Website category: university
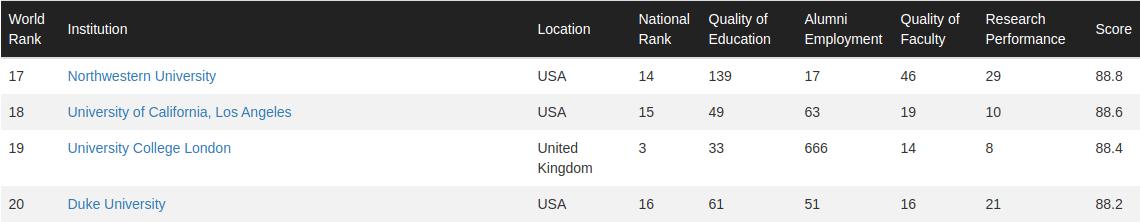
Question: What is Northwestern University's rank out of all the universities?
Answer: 17

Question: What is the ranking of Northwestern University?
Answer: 17

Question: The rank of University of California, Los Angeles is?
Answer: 18

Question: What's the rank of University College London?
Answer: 19

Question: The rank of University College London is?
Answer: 19

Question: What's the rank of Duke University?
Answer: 20

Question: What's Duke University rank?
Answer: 20

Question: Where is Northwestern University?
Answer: USA

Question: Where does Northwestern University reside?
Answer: USA

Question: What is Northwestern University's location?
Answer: USA

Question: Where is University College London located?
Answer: United Kingdom

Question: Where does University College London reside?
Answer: United Kingdom

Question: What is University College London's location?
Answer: United Kingdom

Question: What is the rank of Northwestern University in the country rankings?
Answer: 14

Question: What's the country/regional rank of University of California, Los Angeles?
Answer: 15

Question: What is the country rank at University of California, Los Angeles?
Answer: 15

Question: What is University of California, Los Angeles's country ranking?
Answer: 15

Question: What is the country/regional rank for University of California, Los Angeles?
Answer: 15

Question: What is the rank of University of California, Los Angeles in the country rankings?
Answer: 15

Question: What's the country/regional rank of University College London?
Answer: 3

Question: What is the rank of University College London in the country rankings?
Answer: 3

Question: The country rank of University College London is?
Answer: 3

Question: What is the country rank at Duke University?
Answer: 16

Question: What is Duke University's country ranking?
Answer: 16

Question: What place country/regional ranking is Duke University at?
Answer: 16

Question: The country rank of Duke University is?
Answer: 16

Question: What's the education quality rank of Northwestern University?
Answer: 139

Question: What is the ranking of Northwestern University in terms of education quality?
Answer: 139

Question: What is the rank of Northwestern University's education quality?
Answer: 139

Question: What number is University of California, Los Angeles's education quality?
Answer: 49

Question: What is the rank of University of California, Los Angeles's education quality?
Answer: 49

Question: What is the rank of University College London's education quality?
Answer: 33

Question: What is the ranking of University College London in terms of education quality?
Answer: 33

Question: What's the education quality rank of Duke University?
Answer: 61

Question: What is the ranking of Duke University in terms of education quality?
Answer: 61

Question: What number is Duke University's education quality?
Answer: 61

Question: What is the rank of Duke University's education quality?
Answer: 61

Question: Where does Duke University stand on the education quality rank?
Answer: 61

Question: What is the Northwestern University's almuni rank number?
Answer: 17

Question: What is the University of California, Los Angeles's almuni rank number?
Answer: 63

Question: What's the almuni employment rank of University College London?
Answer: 666

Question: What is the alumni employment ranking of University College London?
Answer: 666

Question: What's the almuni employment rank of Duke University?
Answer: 51

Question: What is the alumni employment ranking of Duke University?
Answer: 51

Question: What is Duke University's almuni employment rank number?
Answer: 51

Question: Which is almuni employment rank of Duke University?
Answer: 51

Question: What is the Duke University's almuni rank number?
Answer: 51

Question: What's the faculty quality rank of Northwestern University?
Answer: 46

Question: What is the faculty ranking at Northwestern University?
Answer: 46

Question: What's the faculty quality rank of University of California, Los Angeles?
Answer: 19

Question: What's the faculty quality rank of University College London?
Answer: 14

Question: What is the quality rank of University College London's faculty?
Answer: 14

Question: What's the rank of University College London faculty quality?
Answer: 14

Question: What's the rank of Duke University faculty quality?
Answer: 16

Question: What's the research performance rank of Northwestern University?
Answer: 29

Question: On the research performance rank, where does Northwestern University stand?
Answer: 29

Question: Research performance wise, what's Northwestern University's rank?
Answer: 29

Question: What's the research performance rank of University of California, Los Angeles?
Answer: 10

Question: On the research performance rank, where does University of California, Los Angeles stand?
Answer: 10

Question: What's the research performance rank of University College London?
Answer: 8

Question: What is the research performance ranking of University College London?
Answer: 8

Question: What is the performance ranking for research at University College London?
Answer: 8

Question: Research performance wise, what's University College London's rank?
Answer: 8

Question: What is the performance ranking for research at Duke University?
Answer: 21